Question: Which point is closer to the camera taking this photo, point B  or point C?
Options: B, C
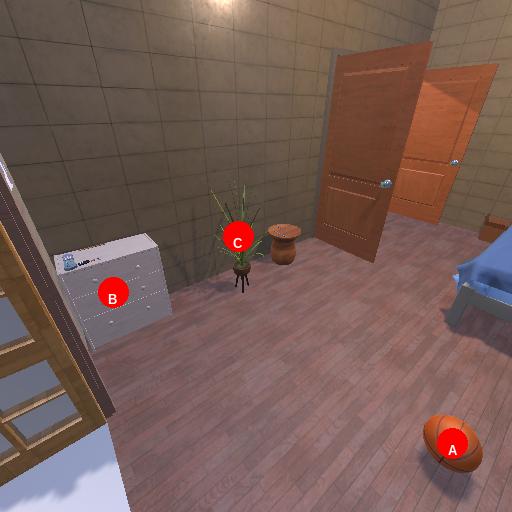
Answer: B